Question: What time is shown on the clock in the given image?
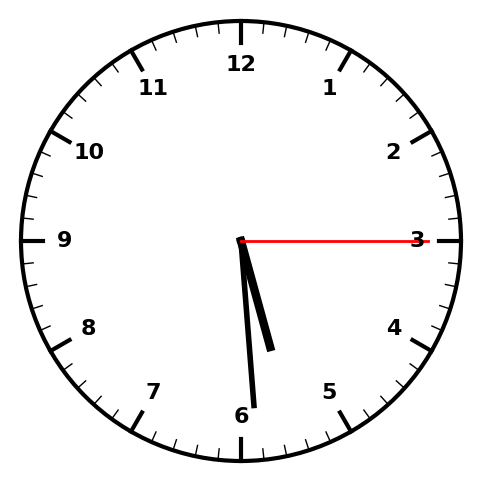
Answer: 05:29:15